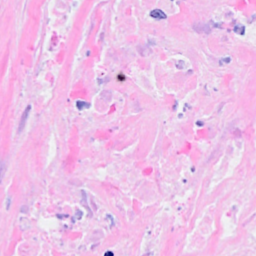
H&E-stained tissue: Breast